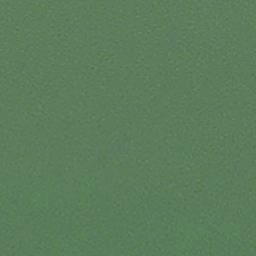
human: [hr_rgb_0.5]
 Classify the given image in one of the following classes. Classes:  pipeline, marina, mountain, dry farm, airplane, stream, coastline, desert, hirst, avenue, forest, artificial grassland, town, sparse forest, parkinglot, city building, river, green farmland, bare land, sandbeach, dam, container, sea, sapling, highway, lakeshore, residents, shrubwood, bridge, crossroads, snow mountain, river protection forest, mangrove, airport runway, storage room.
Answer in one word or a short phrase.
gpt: sea